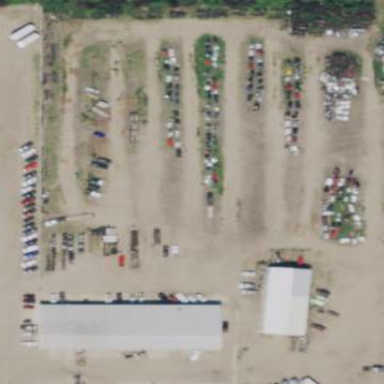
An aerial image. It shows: Industrial area designated as auto wrecker yard.